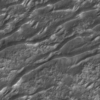
Label: not_dusty